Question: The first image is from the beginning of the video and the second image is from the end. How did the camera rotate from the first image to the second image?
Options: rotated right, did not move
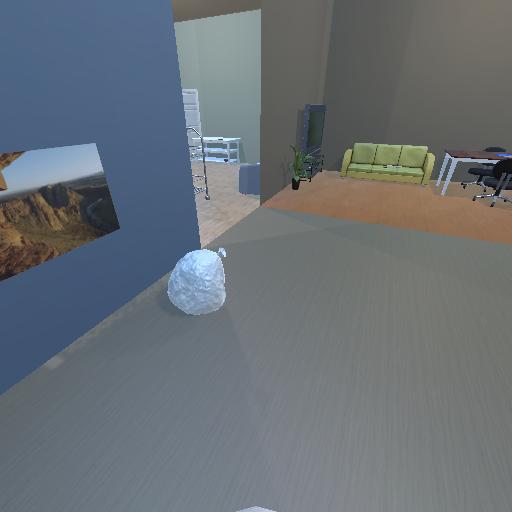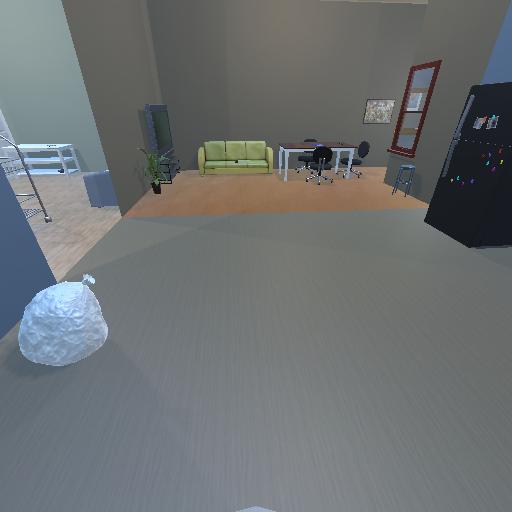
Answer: rotated right